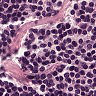
Metastatic tissue present: no